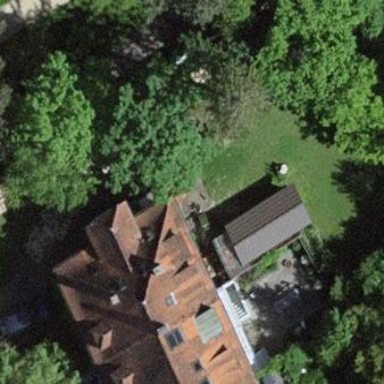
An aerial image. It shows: Terrace building.